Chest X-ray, AP view. Patient: 47 years old, sex F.
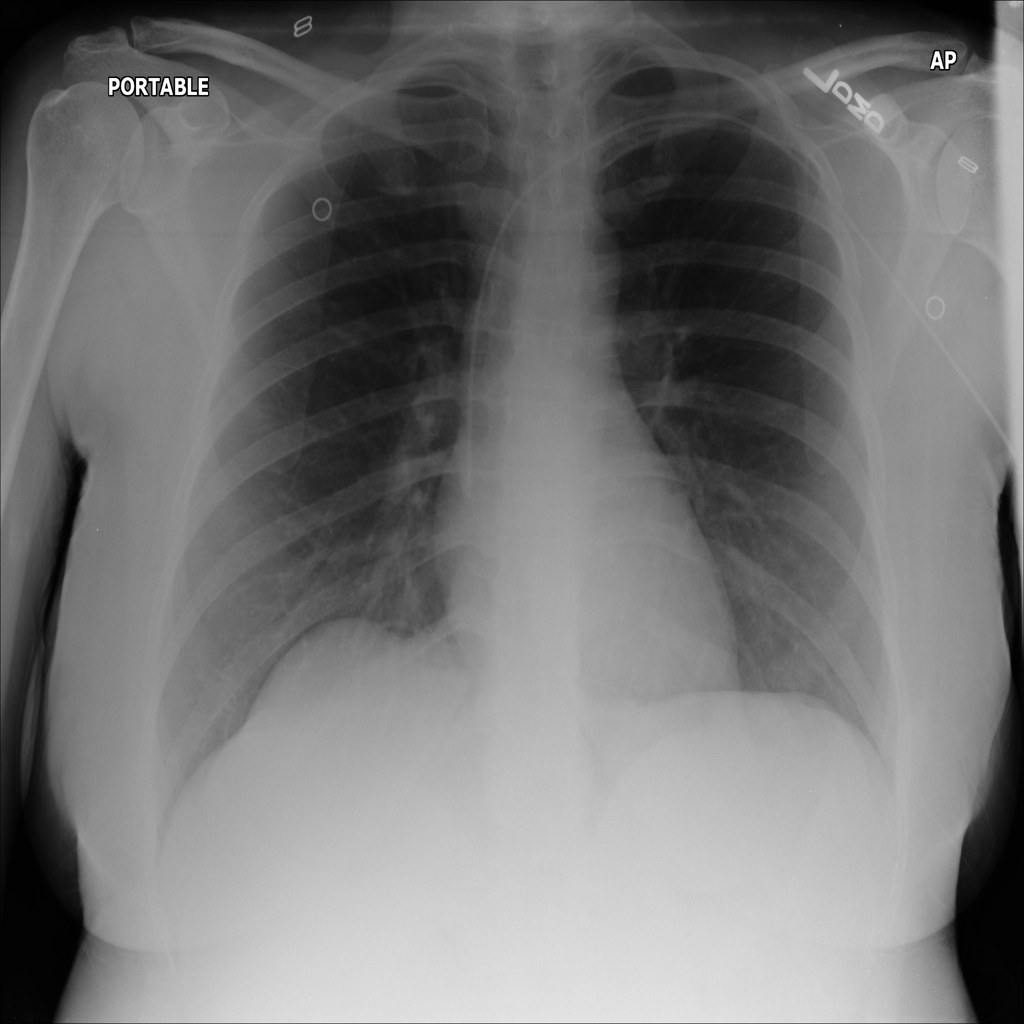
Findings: No Finding